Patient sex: F
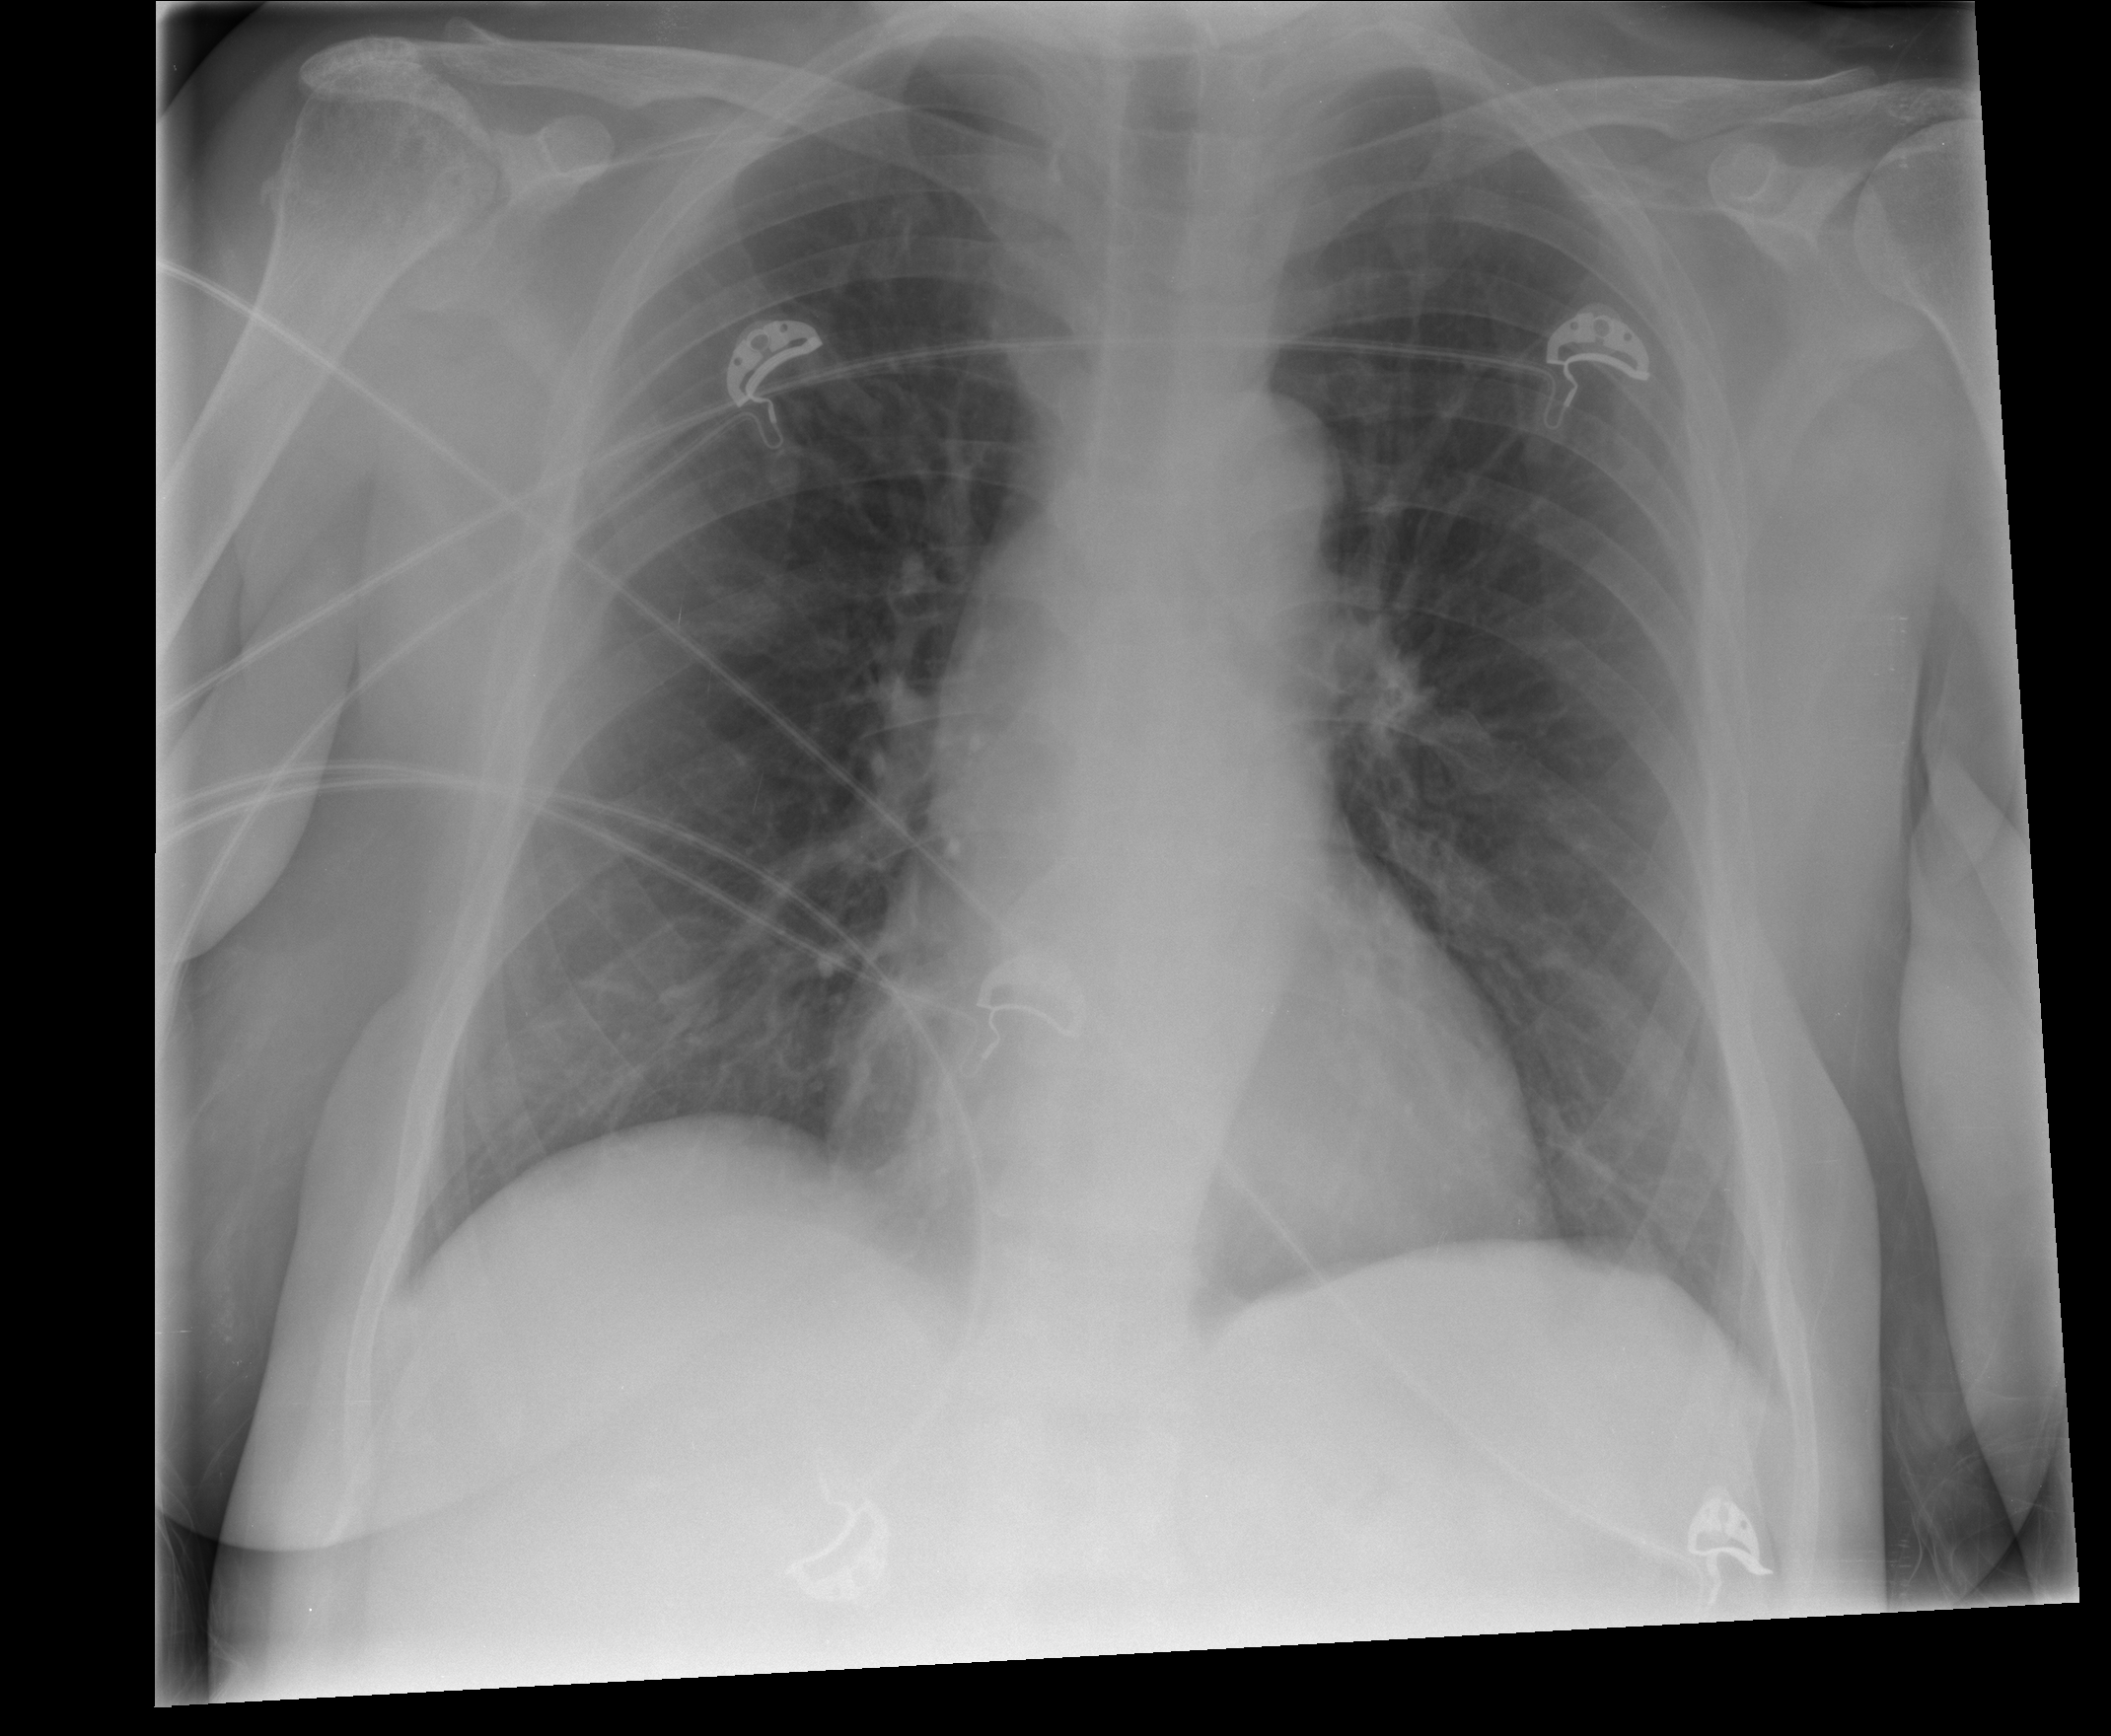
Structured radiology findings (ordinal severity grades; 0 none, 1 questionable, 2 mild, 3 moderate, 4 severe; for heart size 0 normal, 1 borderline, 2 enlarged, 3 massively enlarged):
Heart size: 0
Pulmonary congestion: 2
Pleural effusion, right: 0
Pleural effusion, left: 0
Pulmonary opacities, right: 0
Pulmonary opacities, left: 0
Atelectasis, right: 0
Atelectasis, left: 0